Aerial crown-view tile of a tropical tree (Barro Colorado Island, Panama), acquired 20240918:
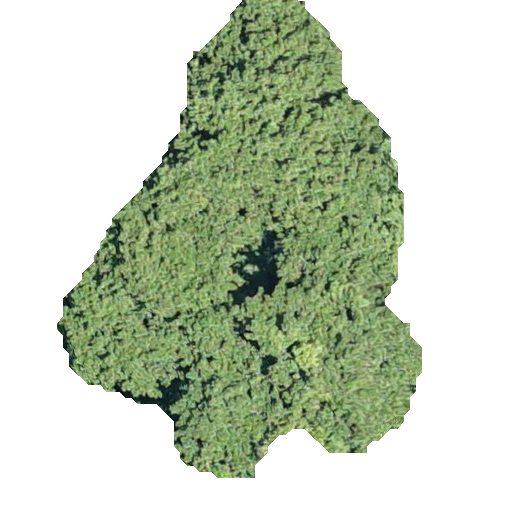
Species: Sloanea terniflora
GBIF accepted scientific name: Sloanea terniflora
Crown area: 172.971 m²